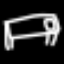
Label: bed